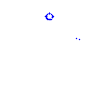
Particle: kaon